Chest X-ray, PA view. Patient: 26 years old, sex F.
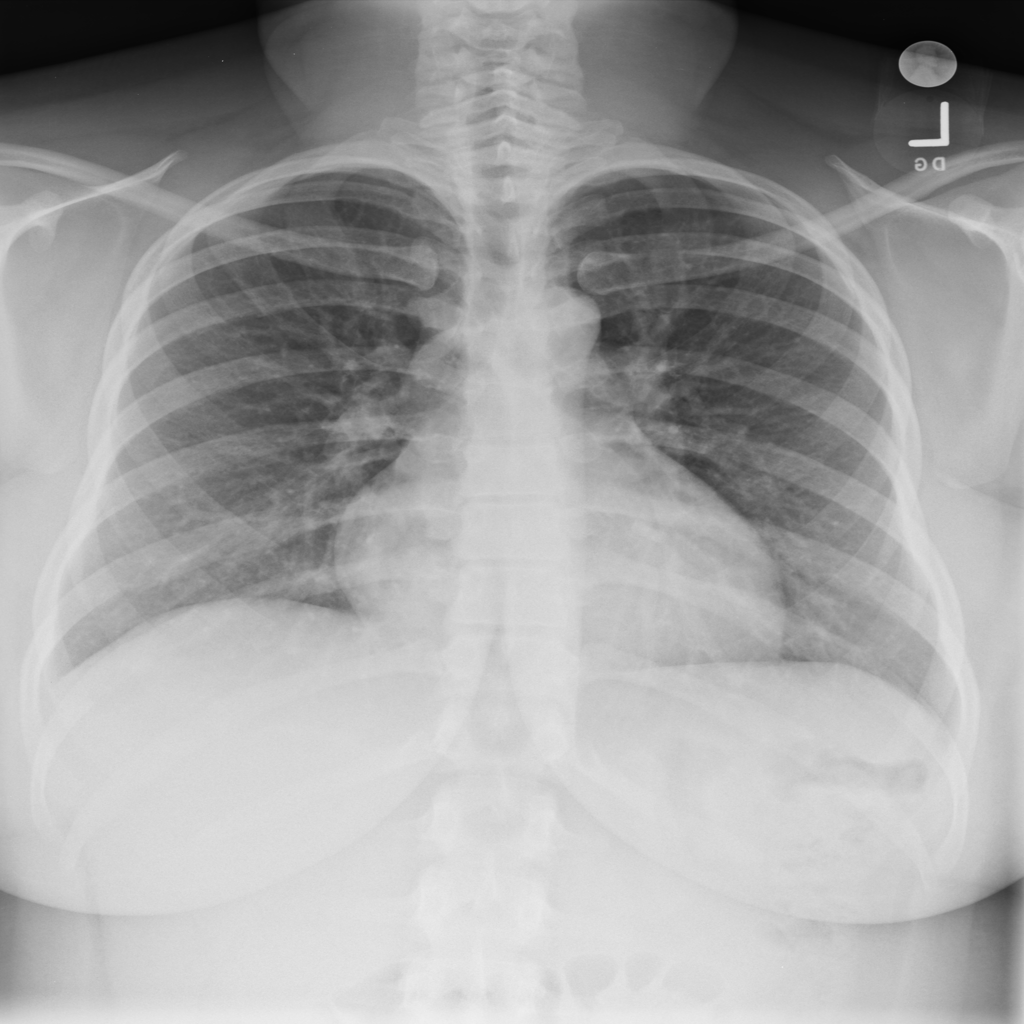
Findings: Cardiomegaly